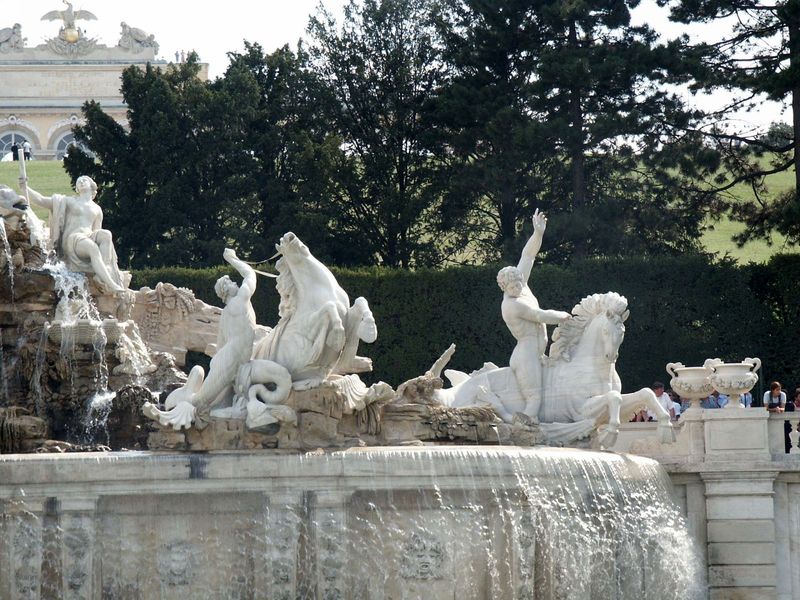
Titel: Neptunbrunnen
Künstler: Johann Ferdinand von Hohenberg Hetzendorf
Standort: Wien, Schloß Schönbrunn (EU - AUT)
Schlagwörter: akt, felsen, nackt, wasser, bäume, frau, marmor, weiss, park, brunnen, pferd, pferde, reiter, skulptur, zügel, mauer, hecke, figuren, wild, detail, vasen, foto, antike, kunst, fontaine, römisch, flossen, sagen, neptun, wassermann, brunnenfiguren